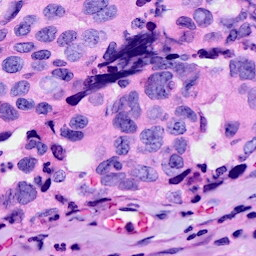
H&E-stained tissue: Breast